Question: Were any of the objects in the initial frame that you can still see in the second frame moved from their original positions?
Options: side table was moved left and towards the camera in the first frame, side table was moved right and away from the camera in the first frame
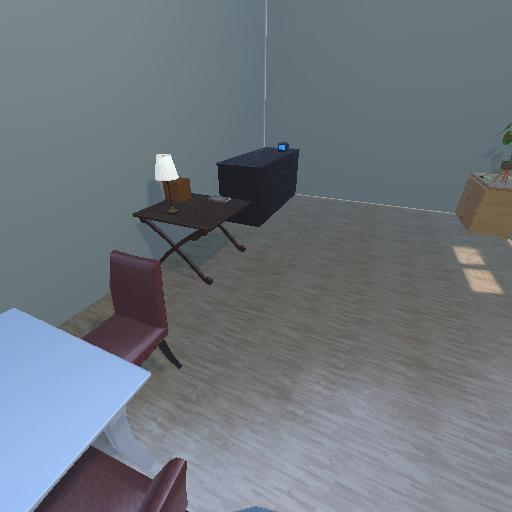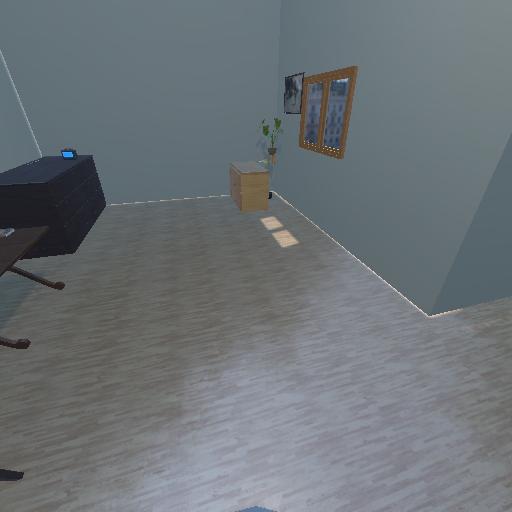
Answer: side table was moved left and towards the camera in the first frame